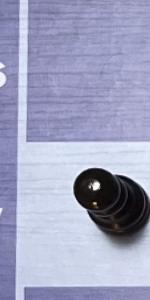
Label: Pawn_Black